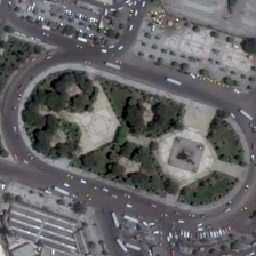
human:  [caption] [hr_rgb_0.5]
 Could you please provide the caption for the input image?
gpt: There are a lot of cars on the road.

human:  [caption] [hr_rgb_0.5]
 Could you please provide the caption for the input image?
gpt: Many cars are on the way.

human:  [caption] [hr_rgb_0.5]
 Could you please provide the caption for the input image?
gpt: The square is a wide road.

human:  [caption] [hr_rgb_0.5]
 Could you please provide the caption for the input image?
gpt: around the square is a wide road.

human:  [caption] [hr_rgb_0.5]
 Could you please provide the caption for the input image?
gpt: The square is surrounded by a wide road.